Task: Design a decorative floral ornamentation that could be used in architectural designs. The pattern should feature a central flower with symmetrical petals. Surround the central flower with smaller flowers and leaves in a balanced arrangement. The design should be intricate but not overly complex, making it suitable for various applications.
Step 759:
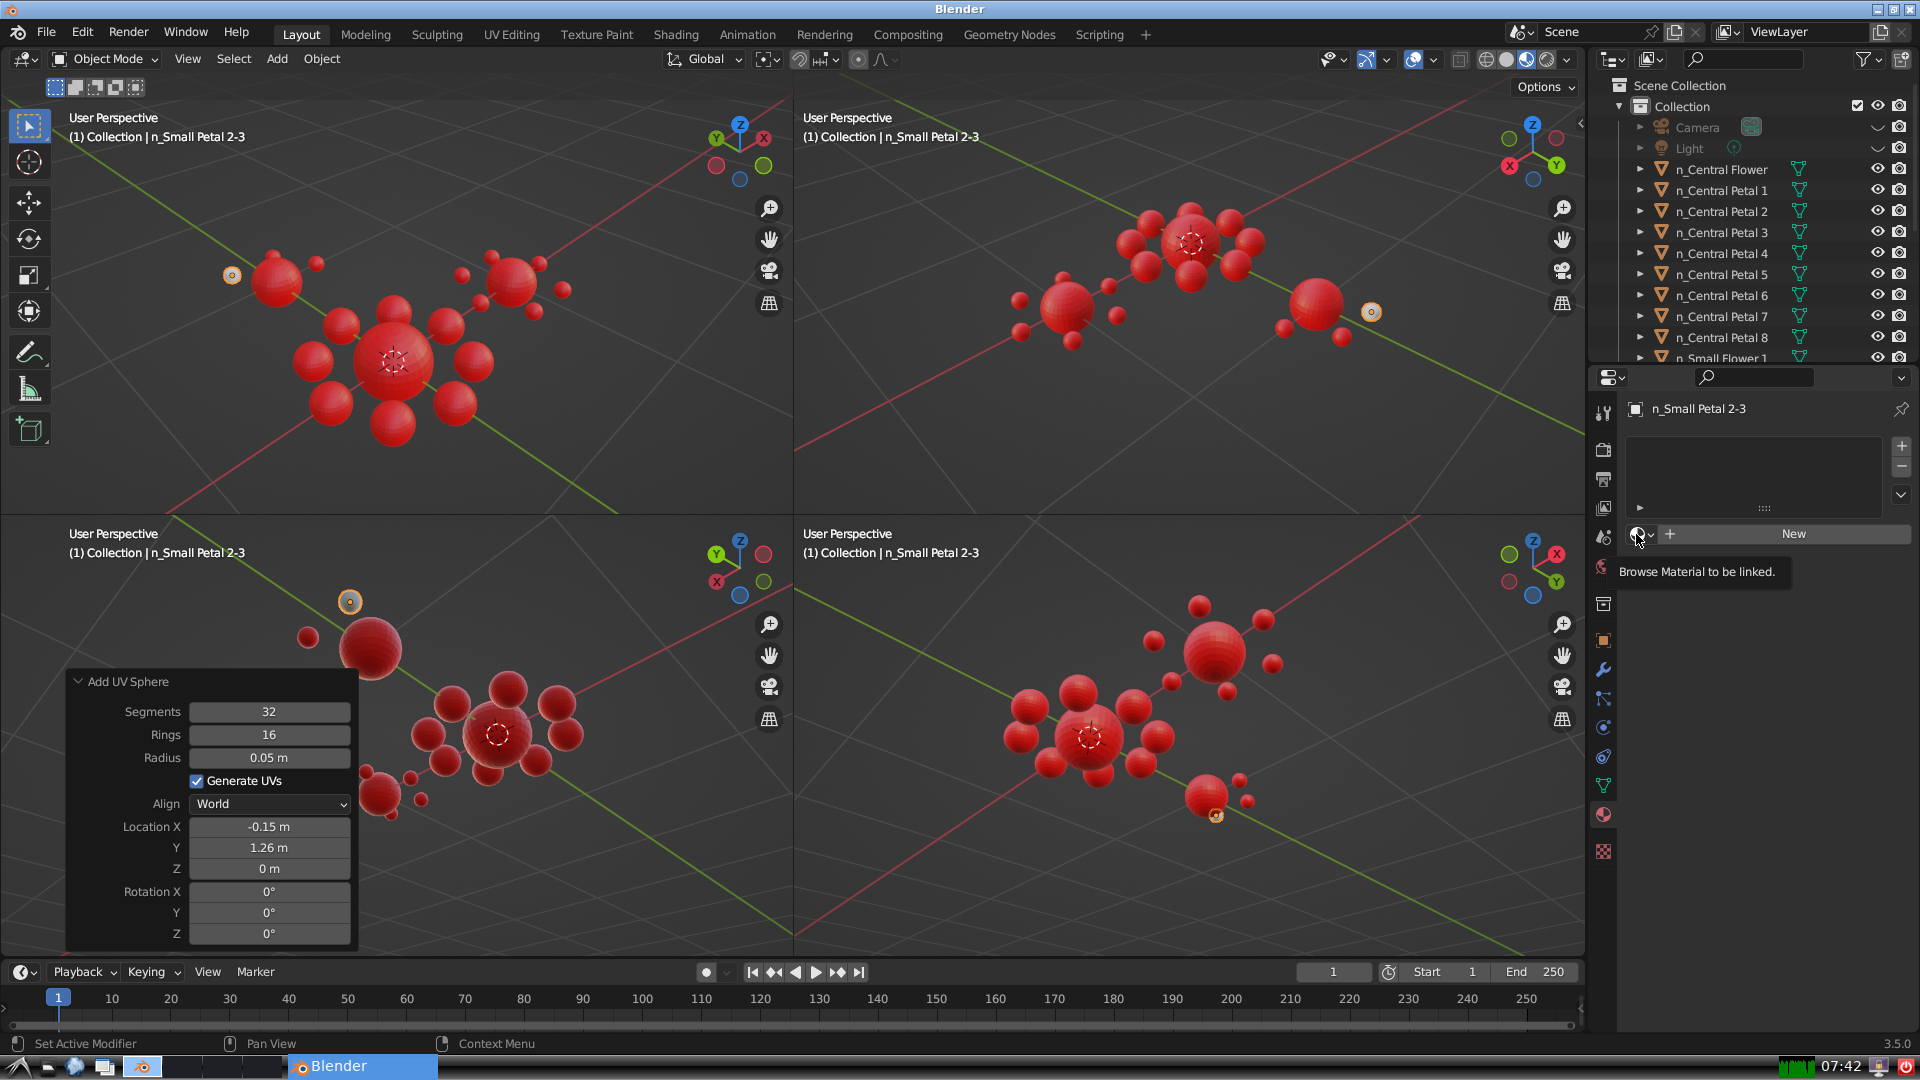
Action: click: no